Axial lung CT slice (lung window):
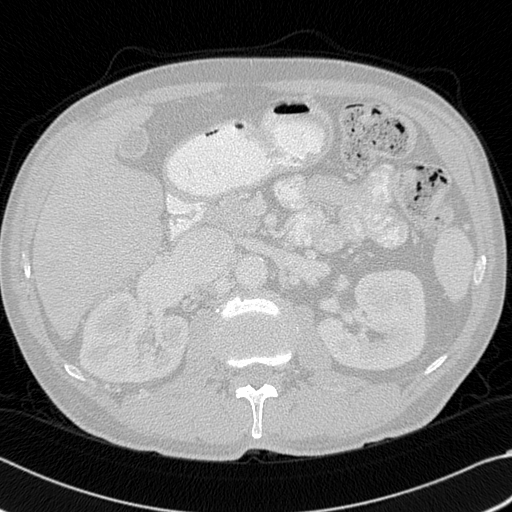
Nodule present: no